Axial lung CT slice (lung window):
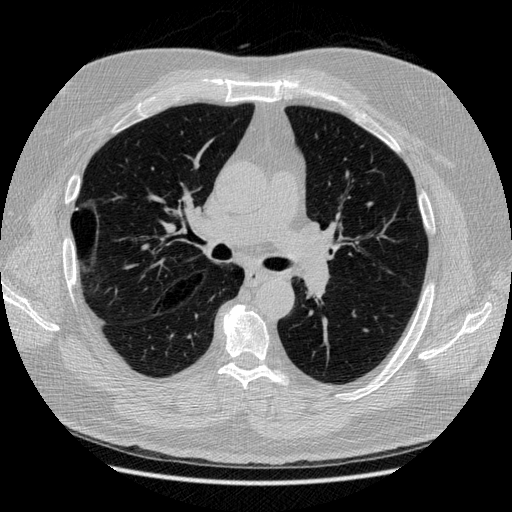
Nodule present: no